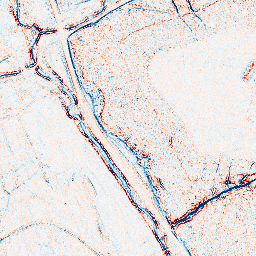
Category: edge_preserving
Decomposition family: bilateral
Decomposition parameters: d: 5
sigma_color: 150
sigma_space: 100
Upsampling method: cubic_catmull_rom
Upsampling parameters: scale: 4
Upsampling scale: 4